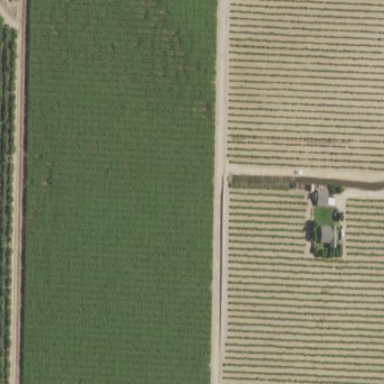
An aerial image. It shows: Beautiful vineyard in the countryside.